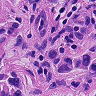
Metastatic tissue present: yes